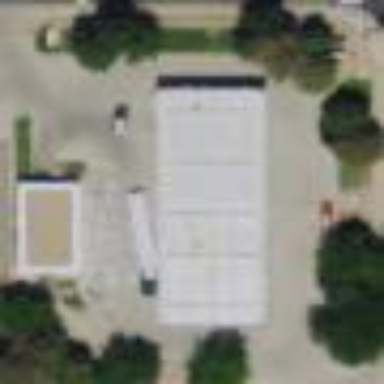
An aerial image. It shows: Fuel station.